七年级 · 变换几何
如图1.将线段 $A B$ 平移至 $C D$, 使 $A$ 与 $D$ 对应, $B$ 与 $C$ 对应, 连 $A D 、 B C$.

图1

图2

(1)填空: $A B$ 与 $C D$ 的关系为 $\qquad$ $\angle B$ 与 $\angle D$ 的大小关系为 $\qquad$
(2)如图2, 若 $\angle B=60^{\circ}, F 、 E$ 为 $B C$ 的延长线上的点, $\angle E F D=\angle E D F, D G$ 平分 $\angle C D E$交 $B E$ 于 $G$, 求 $\angle F D G$.

(3)在(2)中, 若 $\angle F D G=\alpha$, 其它条件不变, 则 $\angle B=$ $\qquad$
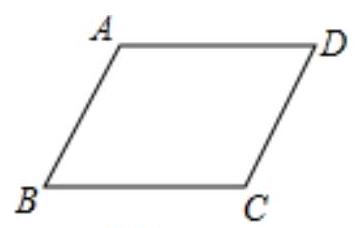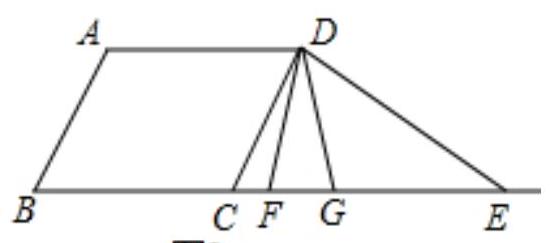
答案: 【答案】 $A B / / C D$, 且 $A B=C D$ 相等 $2 \alpha$

【解析】解: (1) $A B / / C D$, 且 $A B=C D, \angle B$ 与 $\angle D$ 相等;

(2) $\because A B / / C D$,

$\therefore \angle D C E=\angle B$,

由三角形的外角性质得, $\angle C D F=\angle D F E-\angle D C E$,

$\therefore \angle C D G=\angle C D F+\angle F D G=\angle D F E-\angle D C E+\angle F D G$,

在 $\triangle D E F$ 中, $\angle D E F=180^{\circ}-2 \angle D F E$,

在 $\triangle D F G$ 中, $\angle D G F=180^{\circ}-\angle F D G-\angle D F E$,

$\therefore \angle E D G=\angle D G F-\angle D E F=180^{\circ}-\angle F D G-\angle D F E-\left(180^{\circ}-2 \angle D F E\right)=2 \angle D F E-$

$\angle F D G-\angle D F E$,

$\because D G$ 平分 $\angle C D E$,

$\therefore \angle C D G=\angle E D G$,

$\therefore \angle D F E-\angle D C E+\angle F D G=2 \angle D F E-\angle F D G-\angle D F E$,

$\therefore \angle F D G=\frac{1}{2} \angle D C E$,

即 $\angle F D G=\frac{1}{2} \angle B$,

$\because \angle B=60^{\circ}$,

$\therefore \angle F D G=\frac{1}{2} \times 60^{\circ}=30^{\circ}$;

(3)思路同(2),

$\because \angle F D G=\alpha$,

$\therefore \angle B=2 \alpha$,

故答案为: (1) $A B / / C D$, 且 $A B=C D$, 相等; (3) $2 \alpha$.

(1)根据平移的性质解答;

(2)根据两直线平行, 同位角相等可得 $\angle D C E=\angle B$, 然后根据三角形的一个外角等于与它不相邻的两个内角的和表示出 $\angle C D G 、 \angle E D G$, 然后根据 $D G$ 平分 $\angle C D E$ 列出方程求解即可得到 $\angle F D G=\frac{1}{2} \angle B$, 再代入数据计算即可得解;

(3)根据(2)的思路解答.

本题考查了平移的性质, 三角形的一个外角等于与它不相邻的两个内角的和的性质, 三角形的内角和定理, 角平分线的定义, 难点在于 (2)表示出 $\angle C D G$ 和 $\angle E D G$ 并根据角平分线的定义列出方程求出 $\angle F D G=\frac{1}{2} \angle B$.